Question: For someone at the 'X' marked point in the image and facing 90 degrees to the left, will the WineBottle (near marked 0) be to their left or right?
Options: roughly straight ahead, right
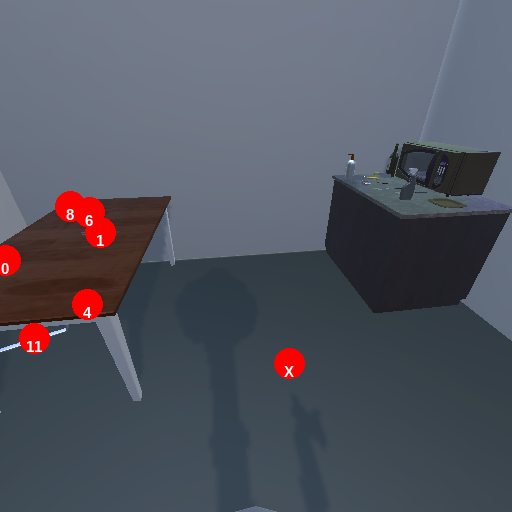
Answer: roughly straight ahead